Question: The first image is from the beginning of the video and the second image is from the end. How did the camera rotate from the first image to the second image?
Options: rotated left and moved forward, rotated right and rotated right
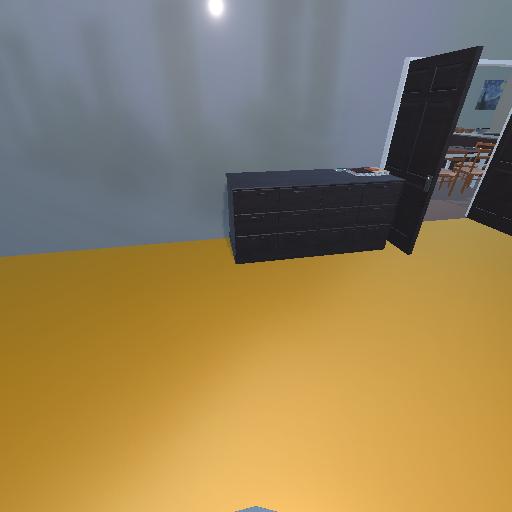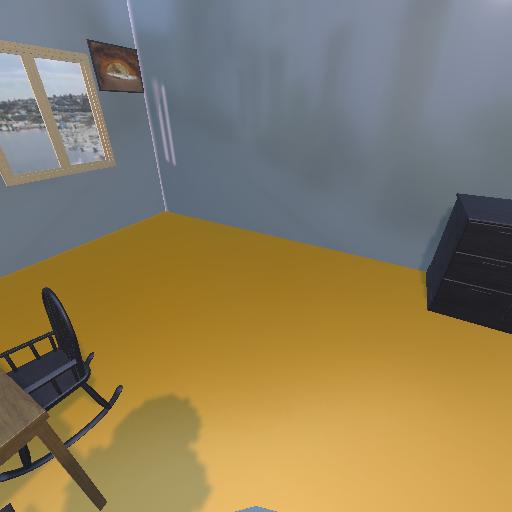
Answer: rotated left and moved forward